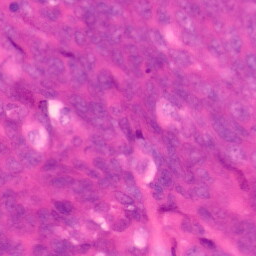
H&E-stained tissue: Colon